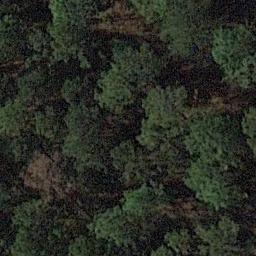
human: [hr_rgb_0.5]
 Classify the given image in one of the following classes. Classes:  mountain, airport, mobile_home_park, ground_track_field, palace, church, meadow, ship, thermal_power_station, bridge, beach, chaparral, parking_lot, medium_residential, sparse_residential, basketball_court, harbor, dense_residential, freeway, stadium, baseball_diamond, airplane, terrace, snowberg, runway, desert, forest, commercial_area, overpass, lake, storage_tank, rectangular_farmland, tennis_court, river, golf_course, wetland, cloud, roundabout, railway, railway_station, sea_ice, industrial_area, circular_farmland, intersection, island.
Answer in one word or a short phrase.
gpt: forest